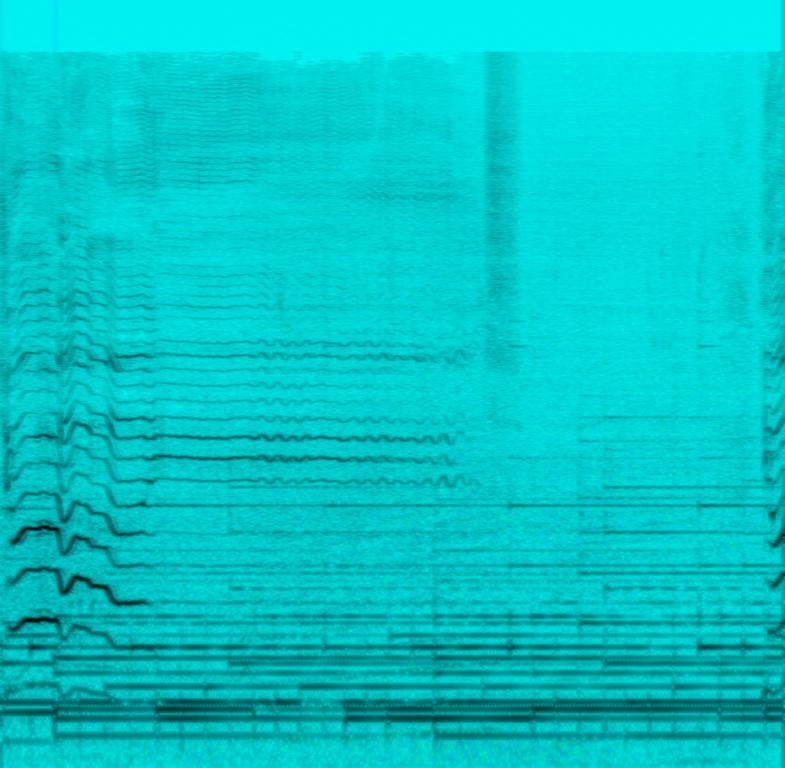
someone is playing a digital piano composition while a male voice is singing loudly a melody with long notes. In the background birds chirping and other noises can be heard. This is an amateur recording. This song may be playing in a live performance.